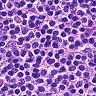
Metastatic tissue present: no